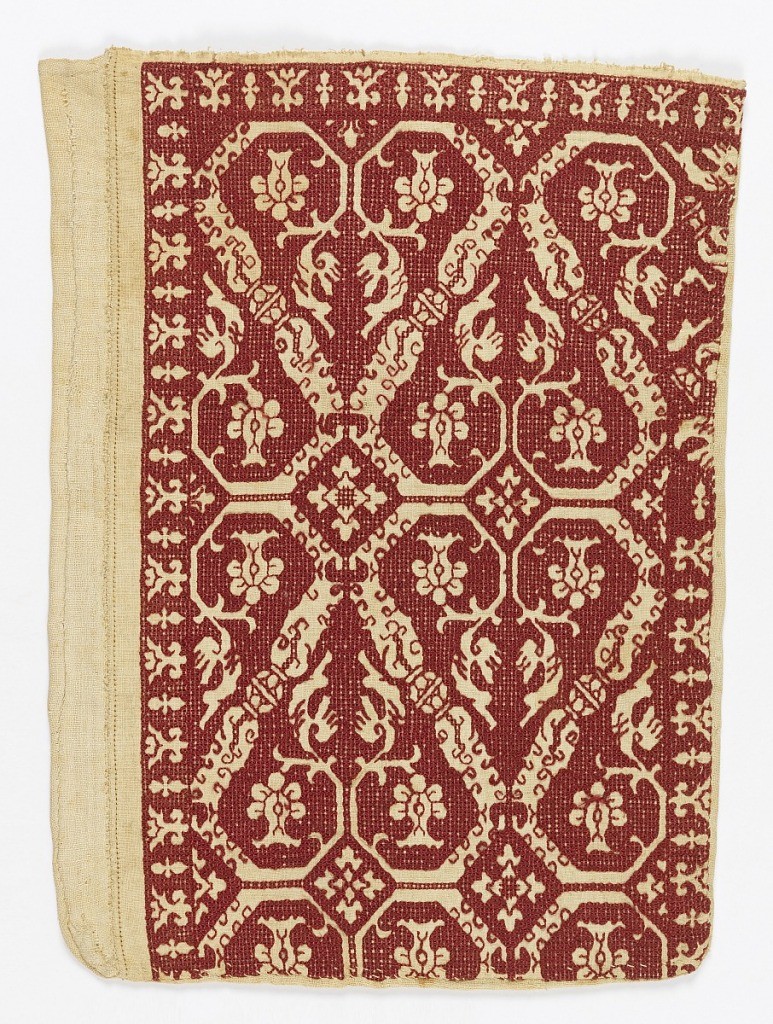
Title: Pillow cover
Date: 16th–17th century
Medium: silk on linen Technique: embroidered on plain weave
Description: Embroidered cushion cover showing a diamond lattice with symmetrical flowering vine in red silk on linen.